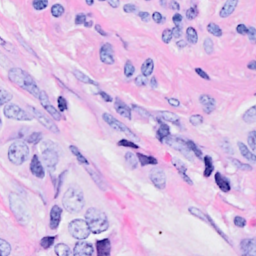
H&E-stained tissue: Breast